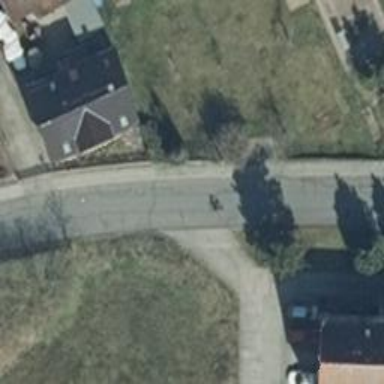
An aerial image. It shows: Asphalt road in residential area.